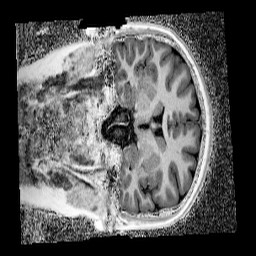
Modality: UNIT1_denoised
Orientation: coronal
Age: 10
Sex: female
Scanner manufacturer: siemens
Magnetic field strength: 3 T
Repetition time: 4 s
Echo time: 0.00299 s